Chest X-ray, AP view. Patient: 66 years old, sex M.
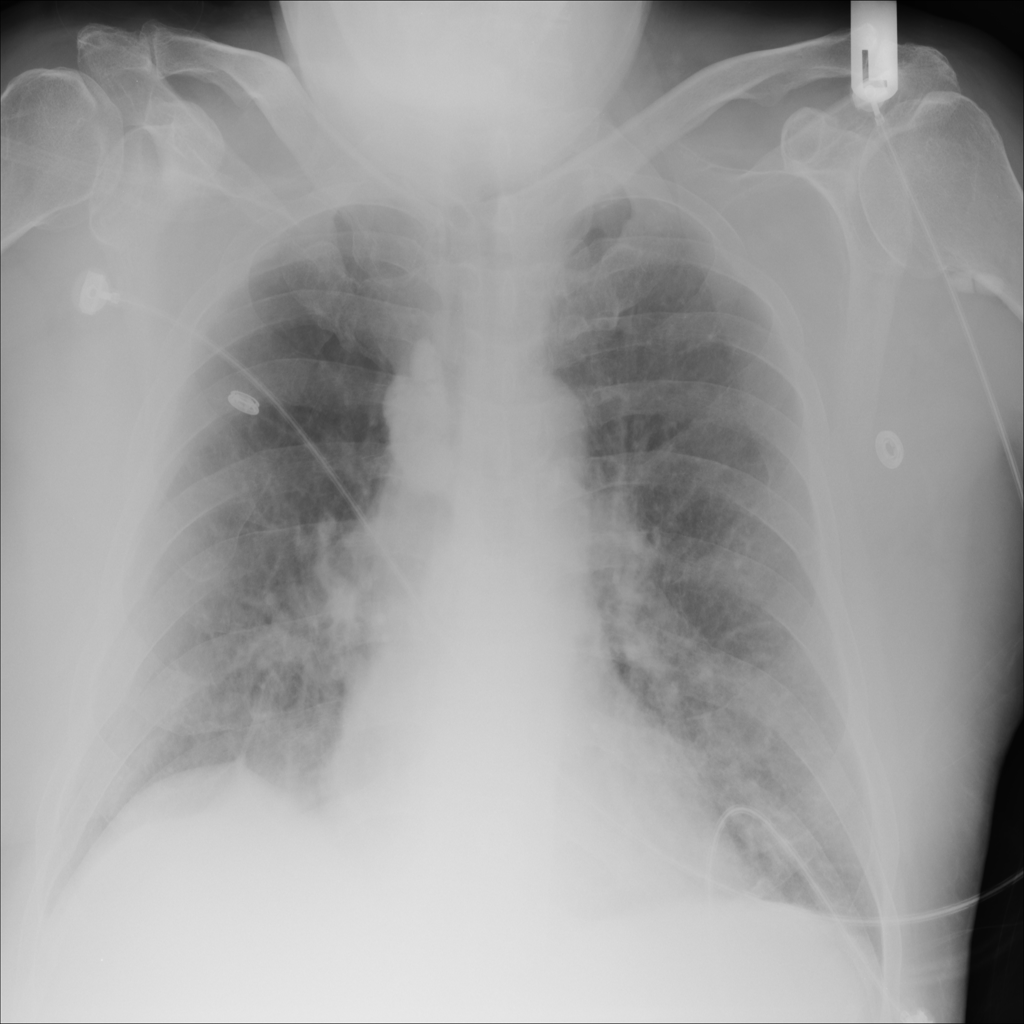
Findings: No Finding